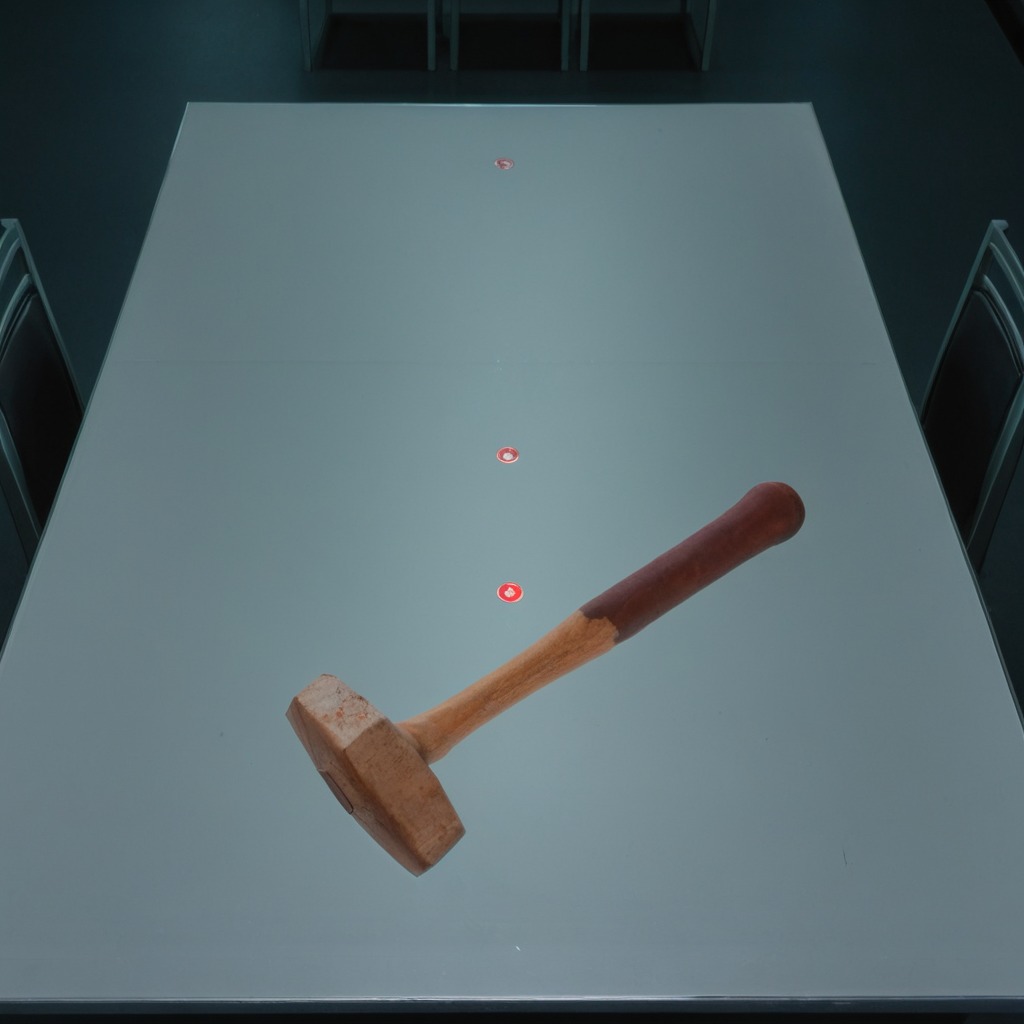
A hammer lies on the clean empty table in a railway signal maintenance room.